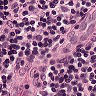
Metastatic tissue present: no